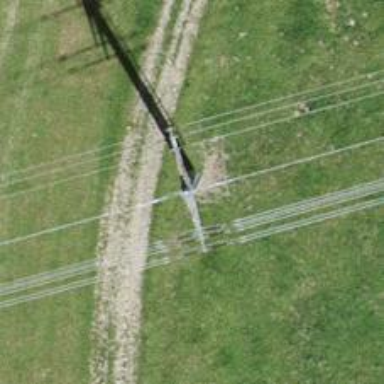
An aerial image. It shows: Power line is depicted.